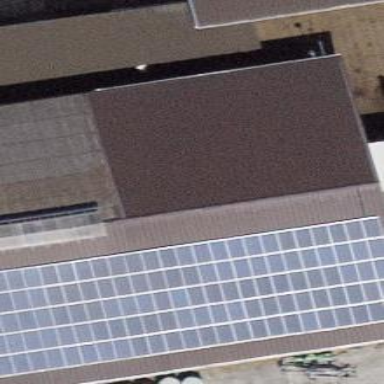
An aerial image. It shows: Solar power generator using photovoltaic panels.